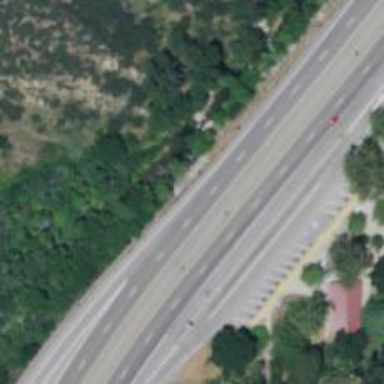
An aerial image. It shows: Expressway with asphalt surface categorized as trunk highway.